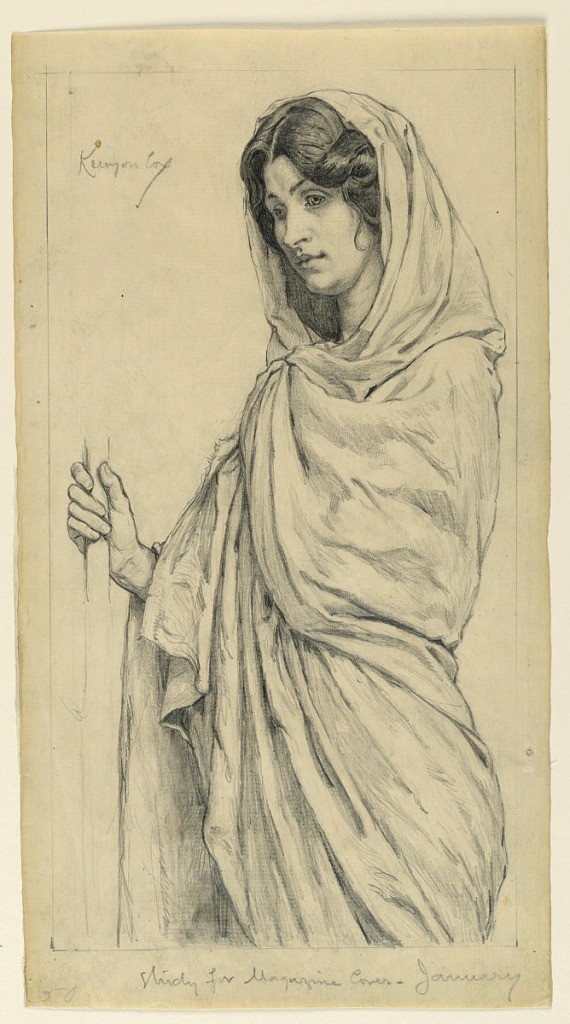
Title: Design for Magazine Cover
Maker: Kenyon Cox, American, 1856–1919
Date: ca. 1900
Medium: Graphite on paper
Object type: Drawing
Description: Sketch of a female figure draped in a gown and holding a staff with her right hand.